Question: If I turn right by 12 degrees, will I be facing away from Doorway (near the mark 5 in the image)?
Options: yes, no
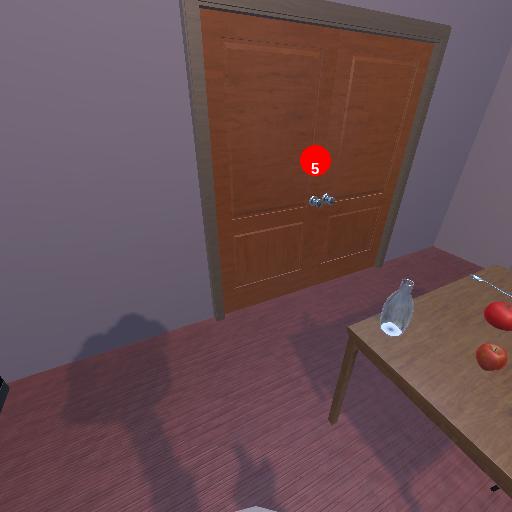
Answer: yes